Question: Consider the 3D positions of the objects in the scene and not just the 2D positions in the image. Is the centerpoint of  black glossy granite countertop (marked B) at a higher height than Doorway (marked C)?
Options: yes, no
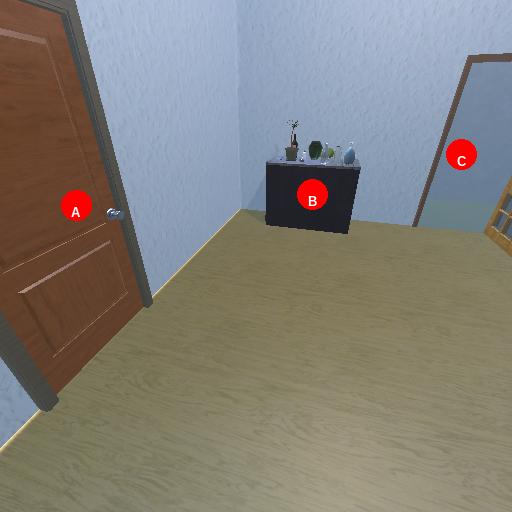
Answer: yes